Aerial crown-view tile of a tropical tree (Barro Colorado Island, Panama), acquired 20250414:
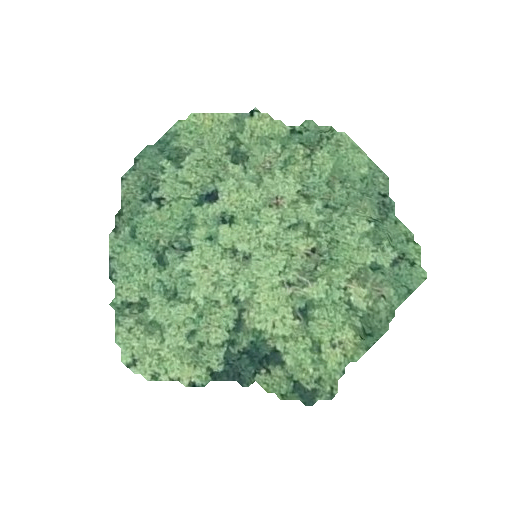
Species: Guapira myrtiflora
GBIF accepted scientific name: Guapira myrtiflora
Crown area: 103.086 m²